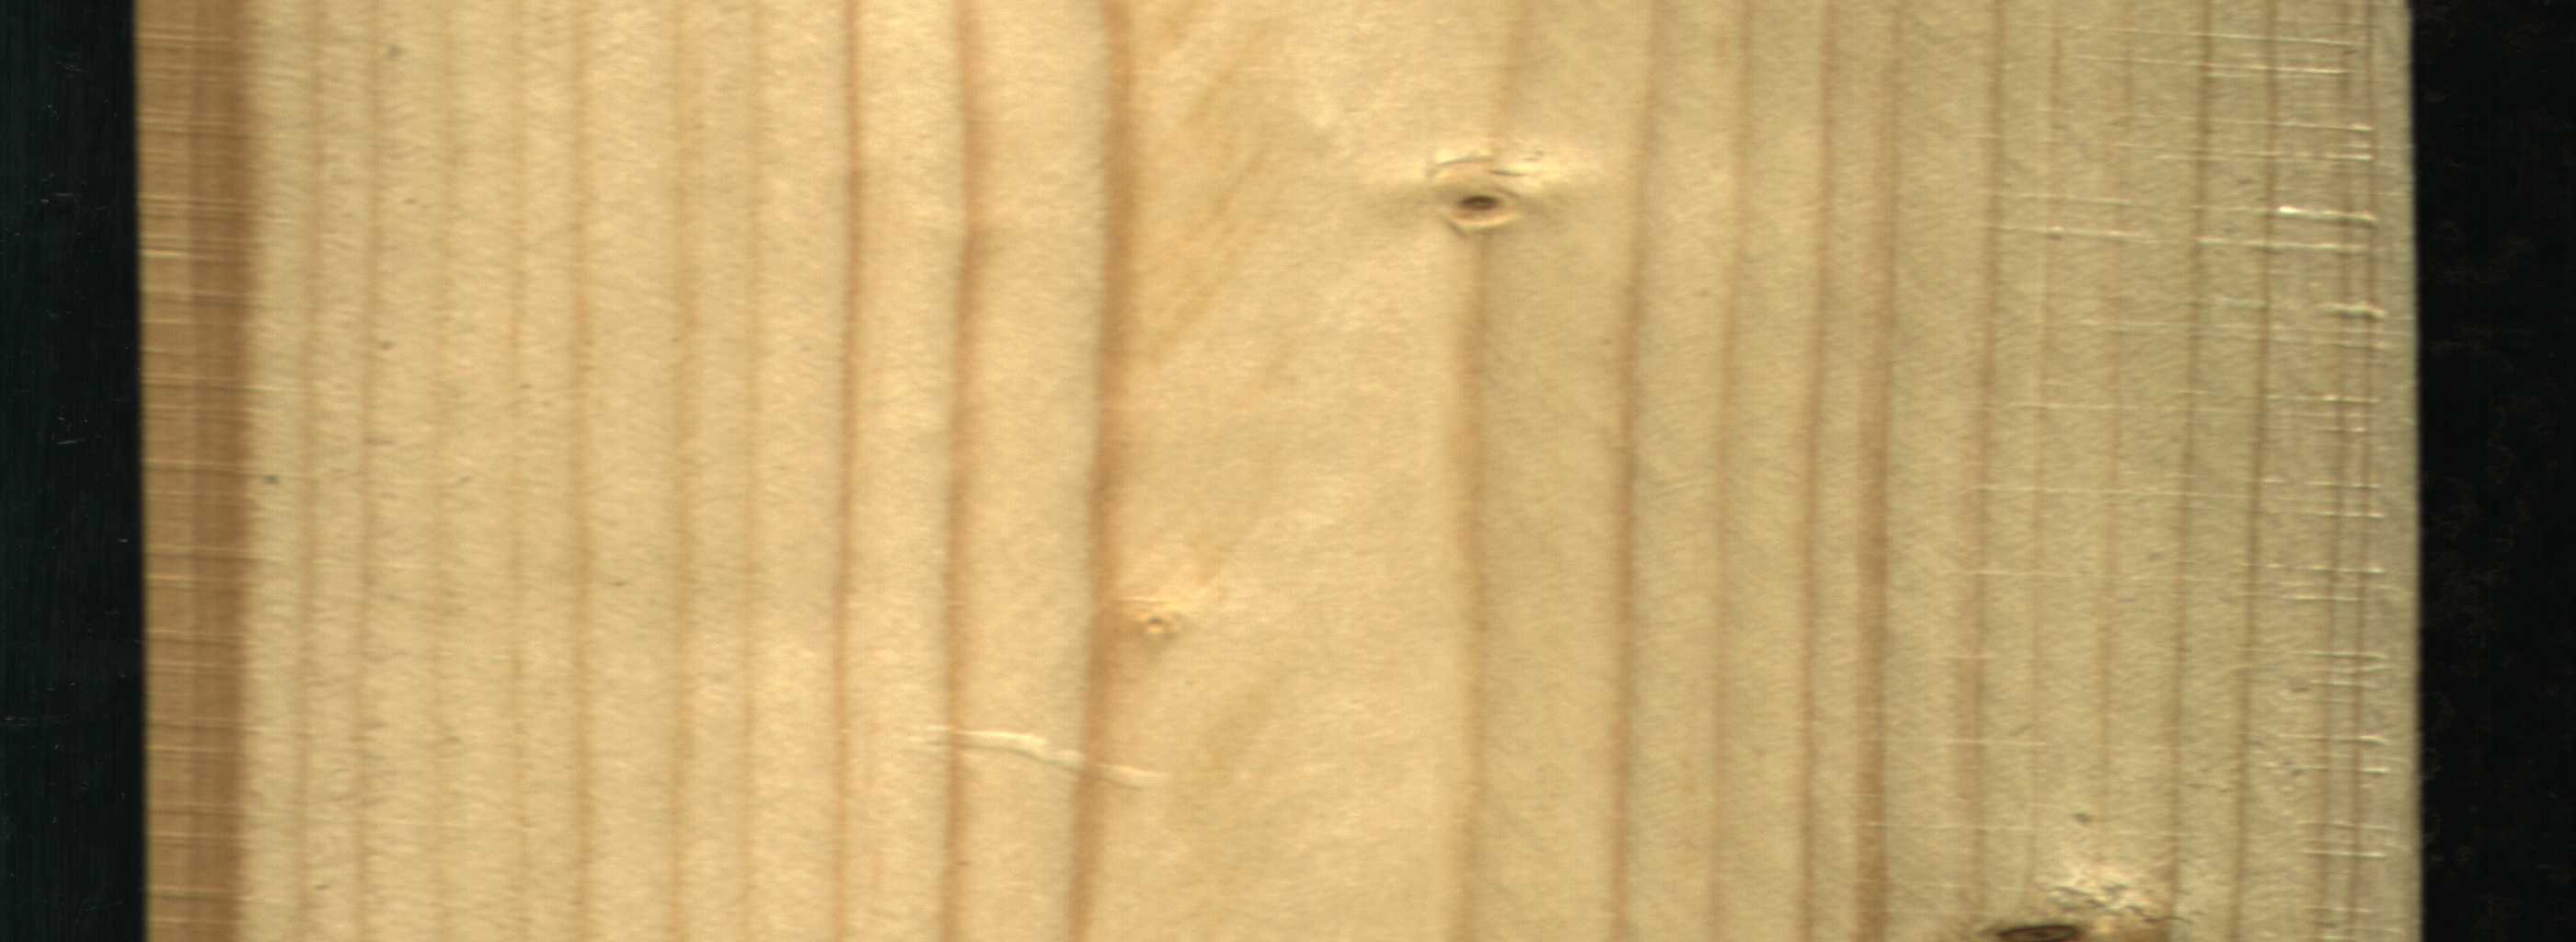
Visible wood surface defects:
Live_Knot
Live_Knot